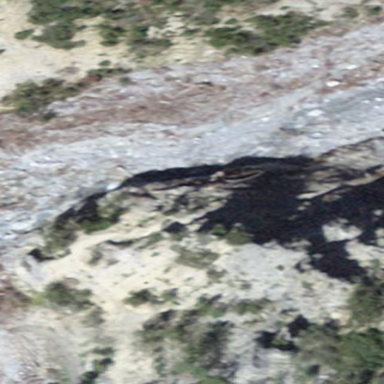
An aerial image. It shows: Landscape of bare rock.